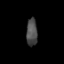
Tissue: lung
Cell type: Fibroblasts
Senescence score: 0.5456
Nuclear area (px): 301
Mean DAPI intensity: 74.983